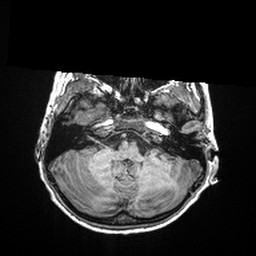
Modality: T1w
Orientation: coronal
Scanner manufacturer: siemens
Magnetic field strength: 3 T
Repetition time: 2.3 s
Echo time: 0.00298 s